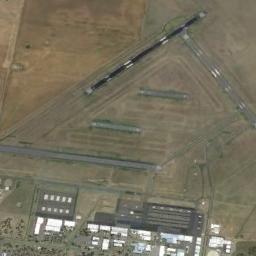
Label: airport